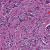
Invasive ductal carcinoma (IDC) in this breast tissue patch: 1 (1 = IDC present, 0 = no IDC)